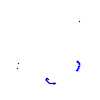
Particle: proton